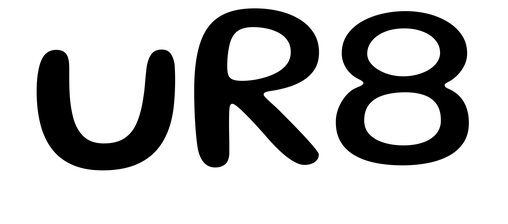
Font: Gluten_Regular